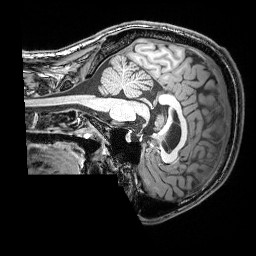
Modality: T1w
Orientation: sagittal
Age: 21
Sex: male
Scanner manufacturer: siemens
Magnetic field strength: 3 T
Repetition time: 2.53 s
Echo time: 0.00388 s